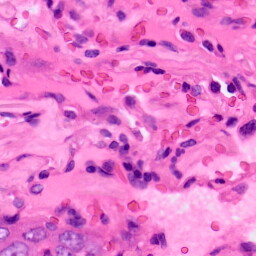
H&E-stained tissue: Lung